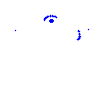
Particle: proton